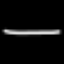
Label: line